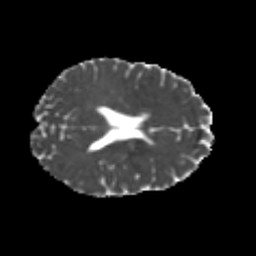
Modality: MD
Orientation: axial
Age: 25
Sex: female
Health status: healthy
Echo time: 0.074 s